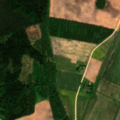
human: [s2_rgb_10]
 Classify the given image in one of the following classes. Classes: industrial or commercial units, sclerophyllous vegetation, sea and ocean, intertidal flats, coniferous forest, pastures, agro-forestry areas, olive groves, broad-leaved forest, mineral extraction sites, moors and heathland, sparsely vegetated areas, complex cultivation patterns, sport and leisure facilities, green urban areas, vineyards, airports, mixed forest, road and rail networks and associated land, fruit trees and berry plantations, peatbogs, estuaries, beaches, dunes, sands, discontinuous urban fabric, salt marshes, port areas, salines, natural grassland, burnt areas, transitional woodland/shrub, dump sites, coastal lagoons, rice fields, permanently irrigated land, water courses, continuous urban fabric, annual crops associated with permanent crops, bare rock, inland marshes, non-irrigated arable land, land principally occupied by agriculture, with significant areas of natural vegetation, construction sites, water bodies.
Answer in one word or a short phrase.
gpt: non-irrigated arable land, pastures, complex cultivation patterns, broad-leaved forest, coniferous forest, mixed forest